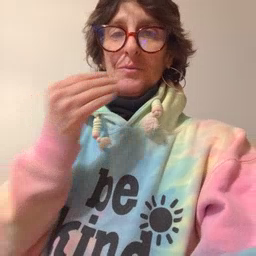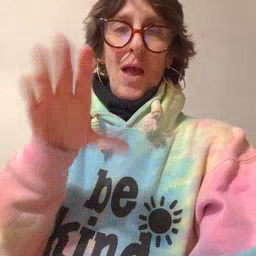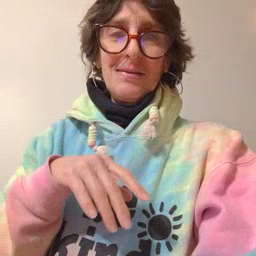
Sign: kiss